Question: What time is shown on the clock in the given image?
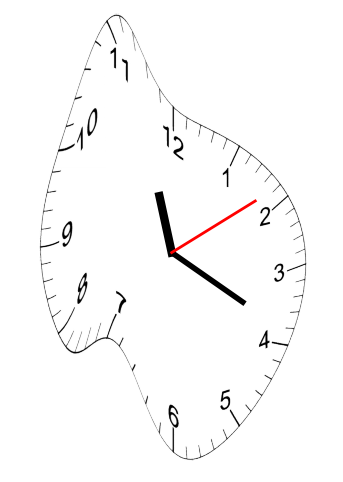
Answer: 11:19:09